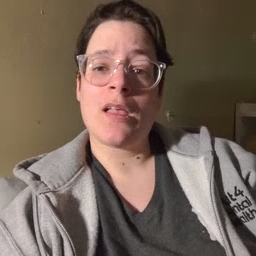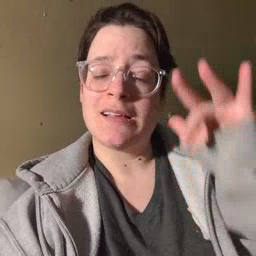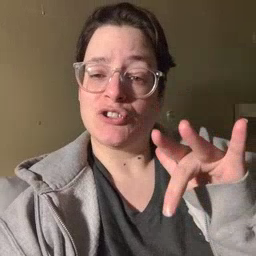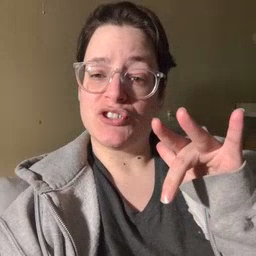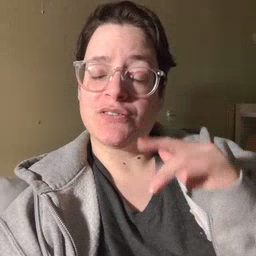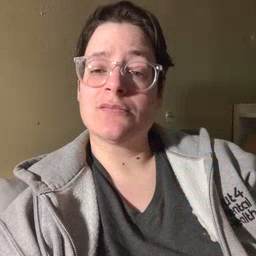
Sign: touch